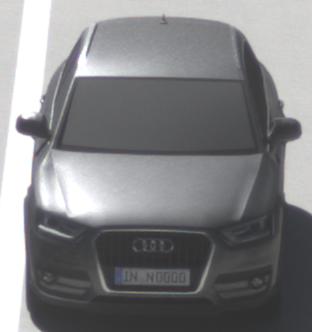
Make: Audi
Model: Q3 1.4 TFSI
Detailed model: Q3 (8U)
Model produced from: 2013/07
Model produced until: 2014/10
Doors: 5
Color: gray
Road condition: dry road
Daytime: morning or afternoon
Contrast: high contrast